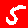
Digit: 5